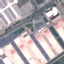
Label: Industrial